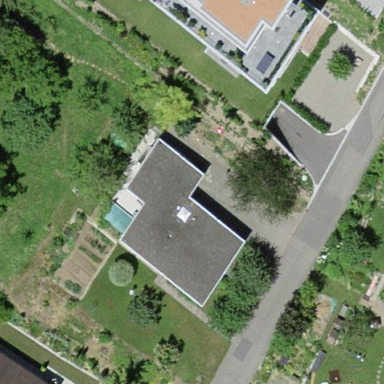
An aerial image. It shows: Building with tiled roof.